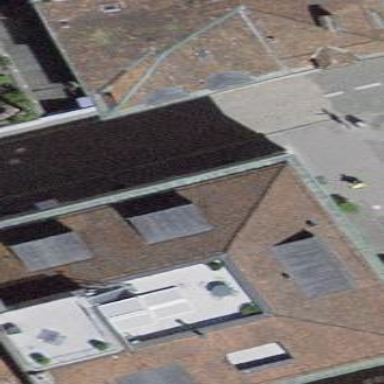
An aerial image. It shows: Saltbox-shaped apartments building with roof made of roof tiles.